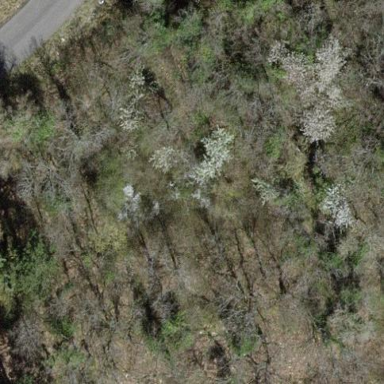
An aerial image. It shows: Forest area.